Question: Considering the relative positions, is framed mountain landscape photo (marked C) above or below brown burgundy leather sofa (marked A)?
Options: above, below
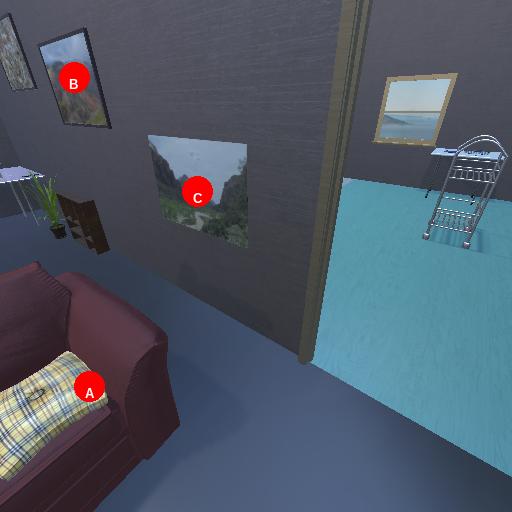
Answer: above